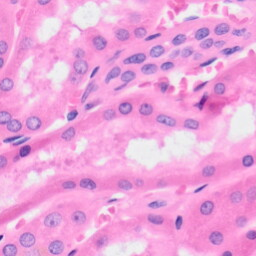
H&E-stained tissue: Kidney